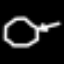
Label: octagon